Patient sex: M
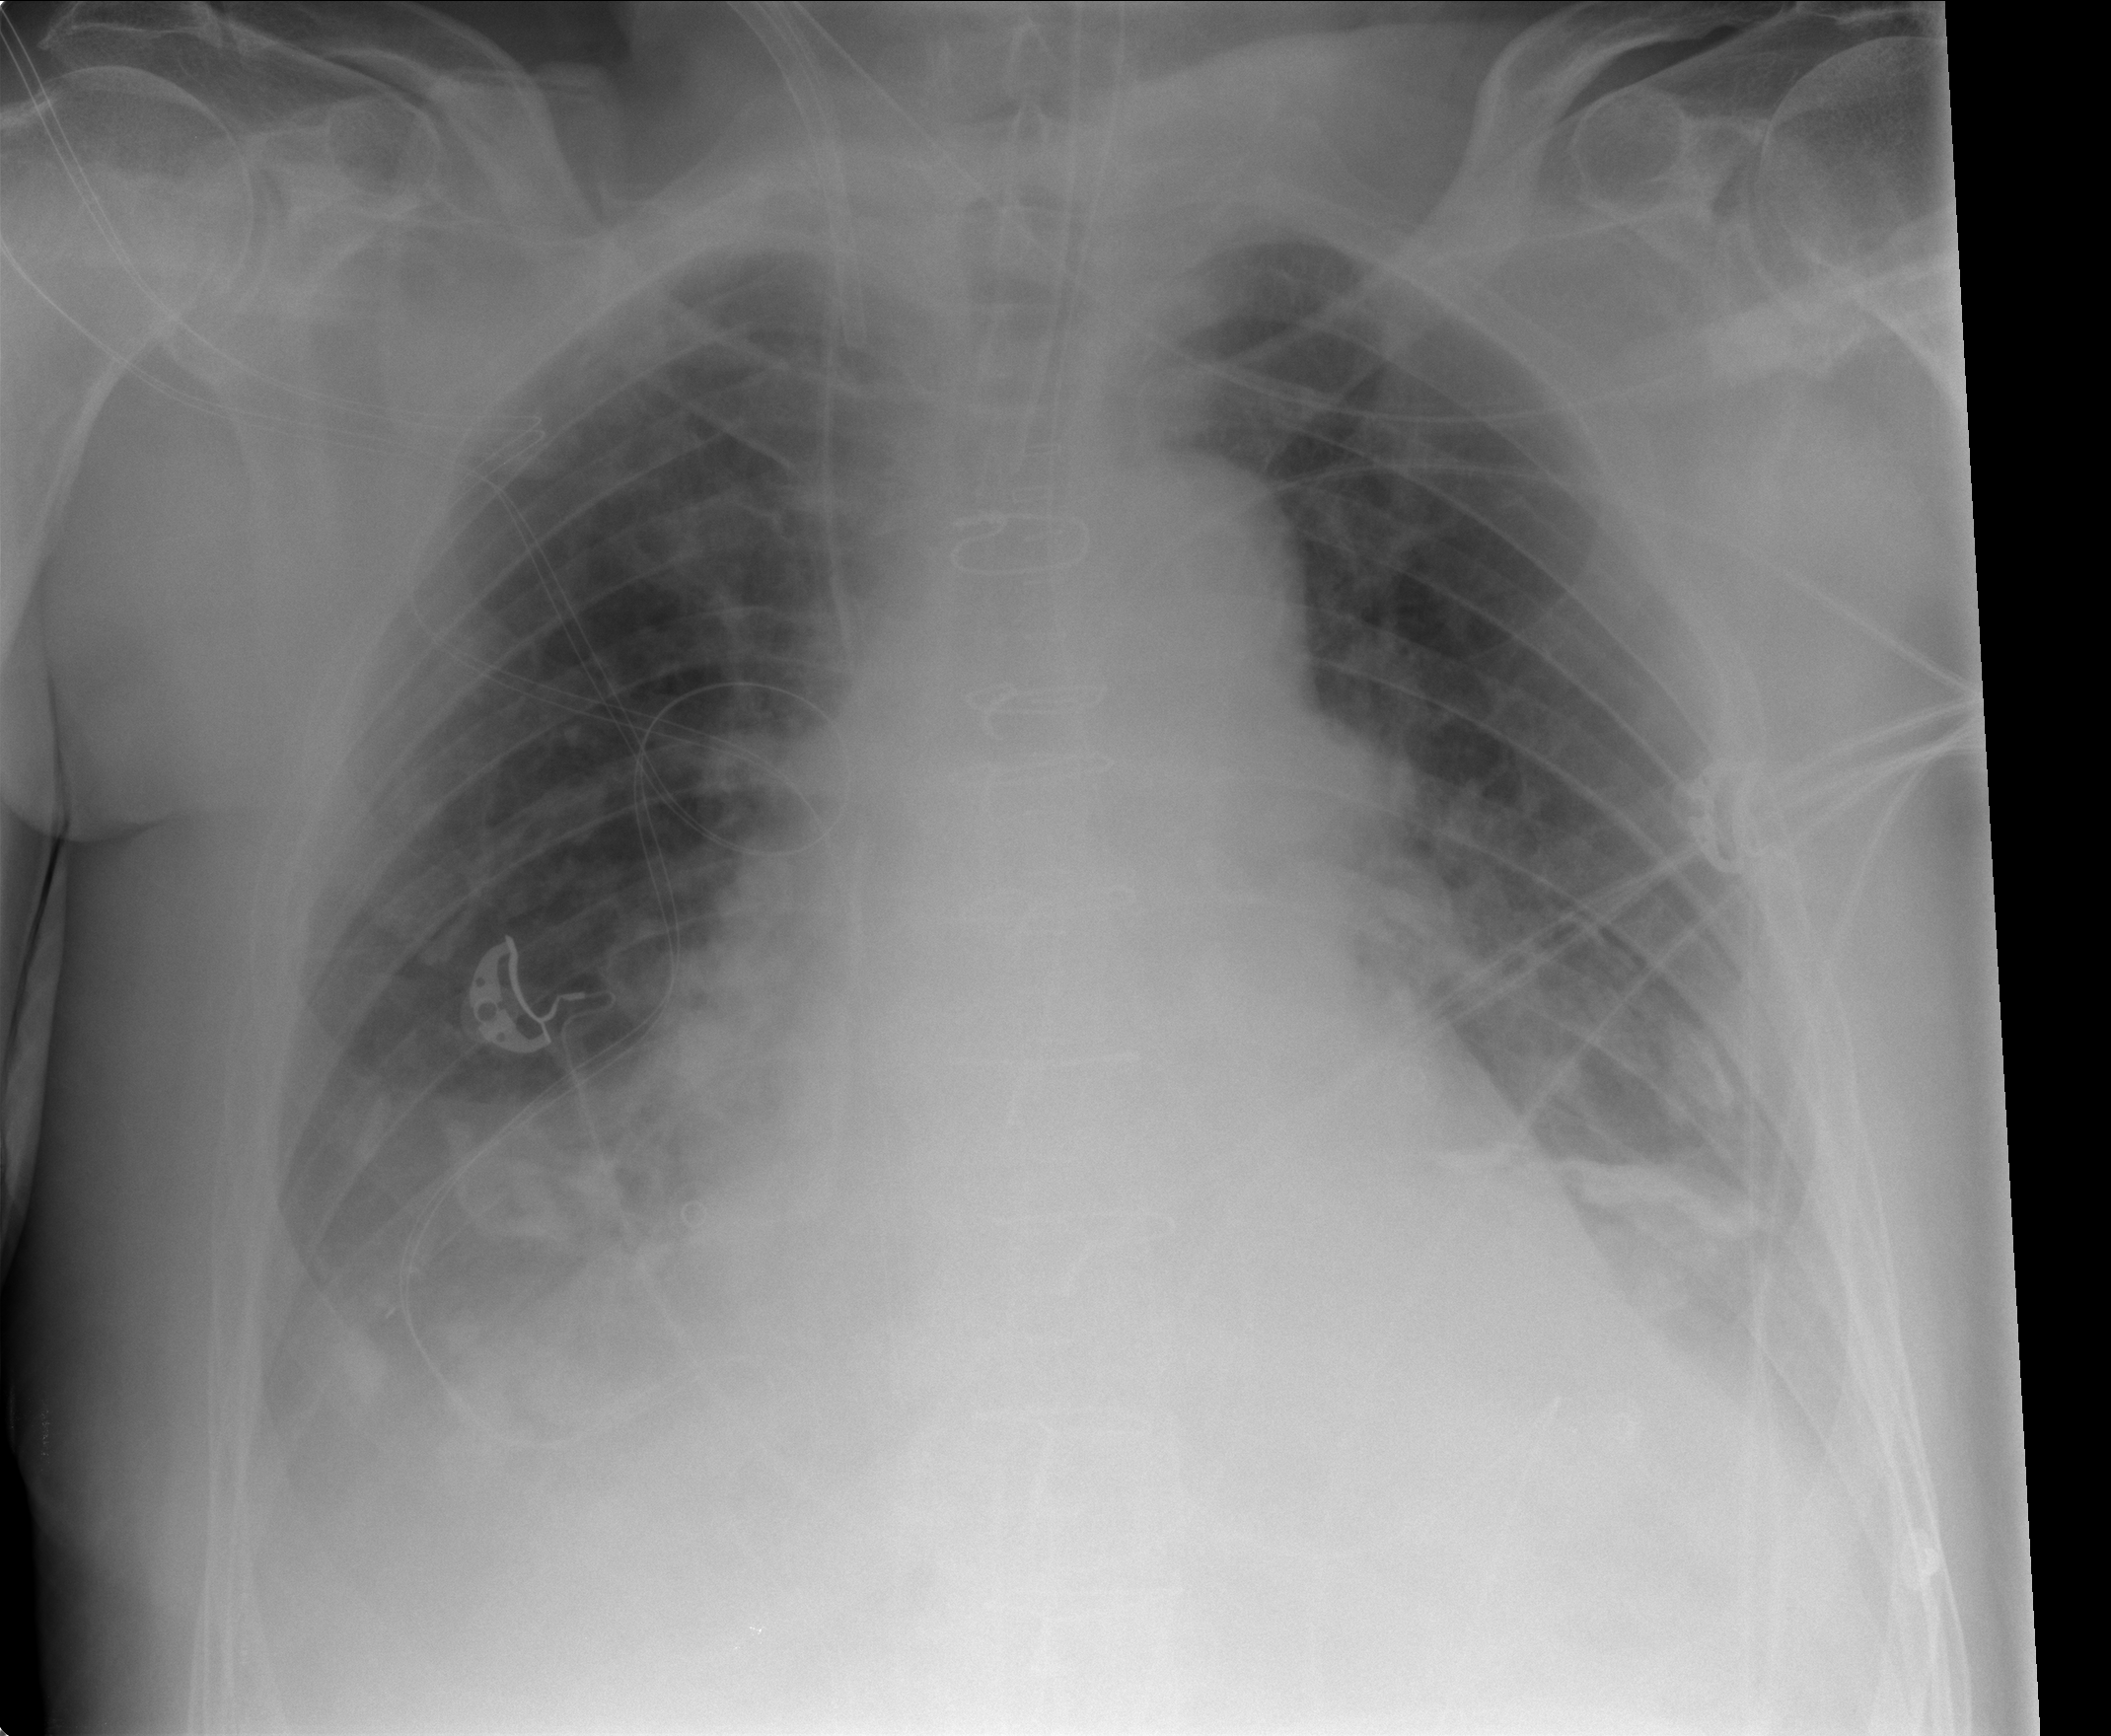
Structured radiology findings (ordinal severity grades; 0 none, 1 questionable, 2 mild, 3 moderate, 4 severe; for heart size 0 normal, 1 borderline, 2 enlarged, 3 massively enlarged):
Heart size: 2
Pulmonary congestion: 2
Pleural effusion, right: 3
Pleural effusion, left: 2
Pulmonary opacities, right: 0
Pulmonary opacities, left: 0
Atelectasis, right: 2
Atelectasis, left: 2